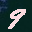
Label: 9